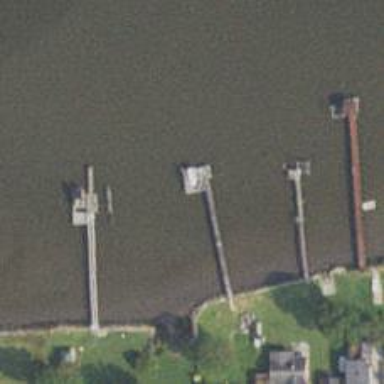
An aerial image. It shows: Man-made pier.